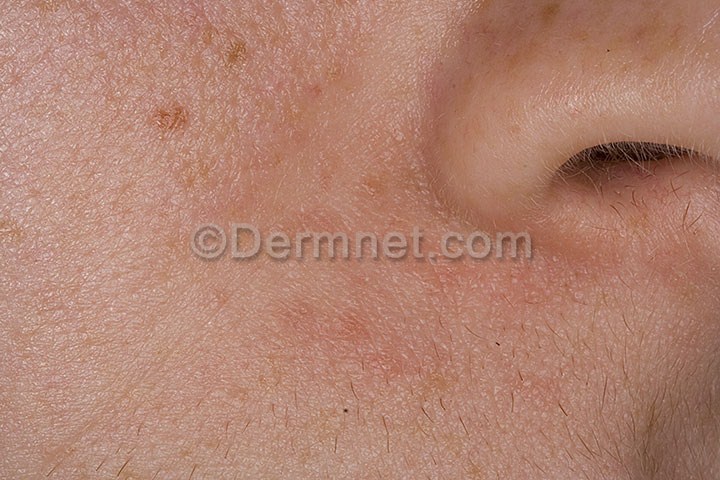
Disease: Acne and Rosacea Photos